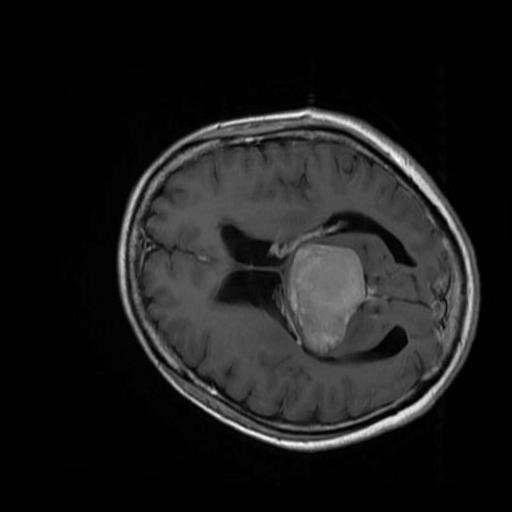
Label: brain_menin